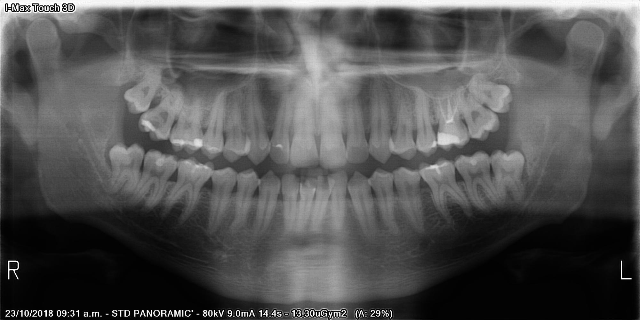
adult